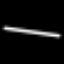
Label: line